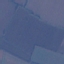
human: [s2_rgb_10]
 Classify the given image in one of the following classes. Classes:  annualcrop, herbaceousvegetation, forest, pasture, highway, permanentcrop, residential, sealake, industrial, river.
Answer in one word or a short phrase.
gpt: AnnualCrop